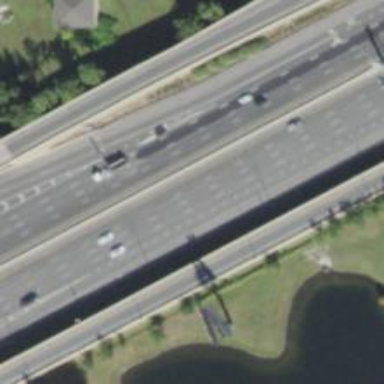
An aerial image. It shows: Motorway junction.